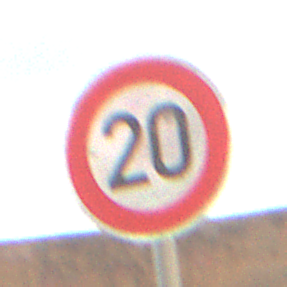
Verkehrszeichen: Geschwindigkeit20
Umgebung: Outdoor, Suburban
Tageszeit: Midday
Wetter: PartlyCloudy
Licht: Natural
Jahreszeit: NotSpecified
Kontrast: HighContrast